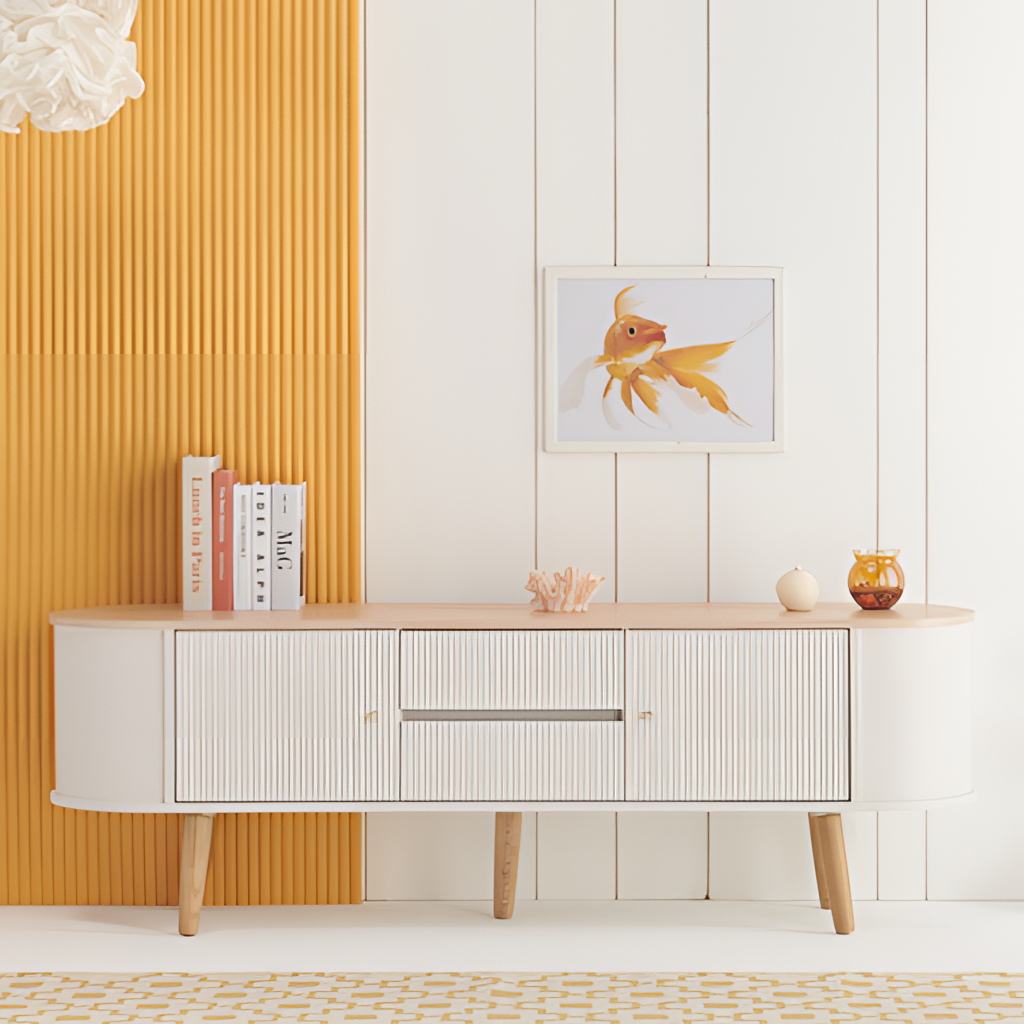
living room, wood sideboard, tile flooring, orange and white panel wallpaper, with vertical two tone pattern, modern